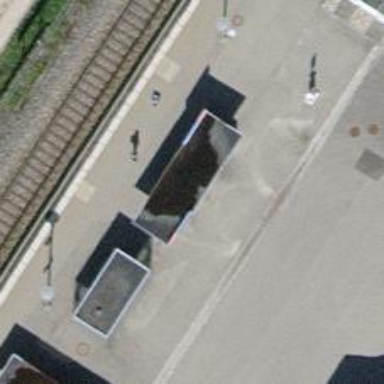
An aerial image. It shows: Halt on the railway.